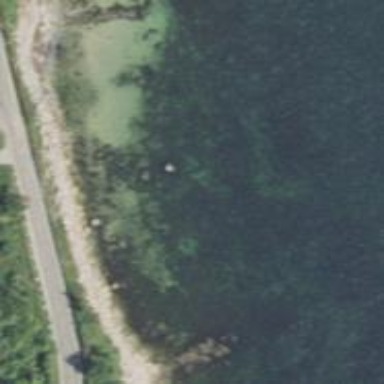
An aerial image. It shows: Natural rock reef.